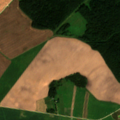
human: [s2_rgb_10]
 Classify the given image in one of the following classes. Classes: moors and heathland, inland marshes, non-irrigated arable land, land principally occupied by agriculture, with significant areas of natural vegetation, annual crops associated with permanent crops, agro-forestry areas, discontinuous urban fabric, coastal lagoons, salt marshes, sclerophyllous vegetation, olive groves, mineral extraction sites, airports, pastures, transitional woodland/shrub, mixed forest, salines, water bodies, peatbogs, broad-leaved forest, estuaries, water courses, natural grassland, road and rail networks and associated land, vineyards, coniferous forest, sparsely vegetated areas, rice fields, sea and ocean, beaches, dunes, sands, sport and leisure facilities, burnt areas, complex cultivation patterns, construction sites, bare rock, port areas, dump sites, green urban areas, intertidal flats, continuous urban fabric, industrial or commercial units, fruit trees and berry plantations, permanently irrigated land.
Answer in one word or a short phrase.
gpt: non-irrigated arable land, complex cultivation patterns, land principally occupied by agriculture, with significant areas of natural vegetation, mixed forest